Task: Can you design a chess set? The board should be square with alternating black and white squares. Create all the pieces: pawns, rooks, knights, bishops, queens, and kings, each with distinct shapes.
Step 4561:
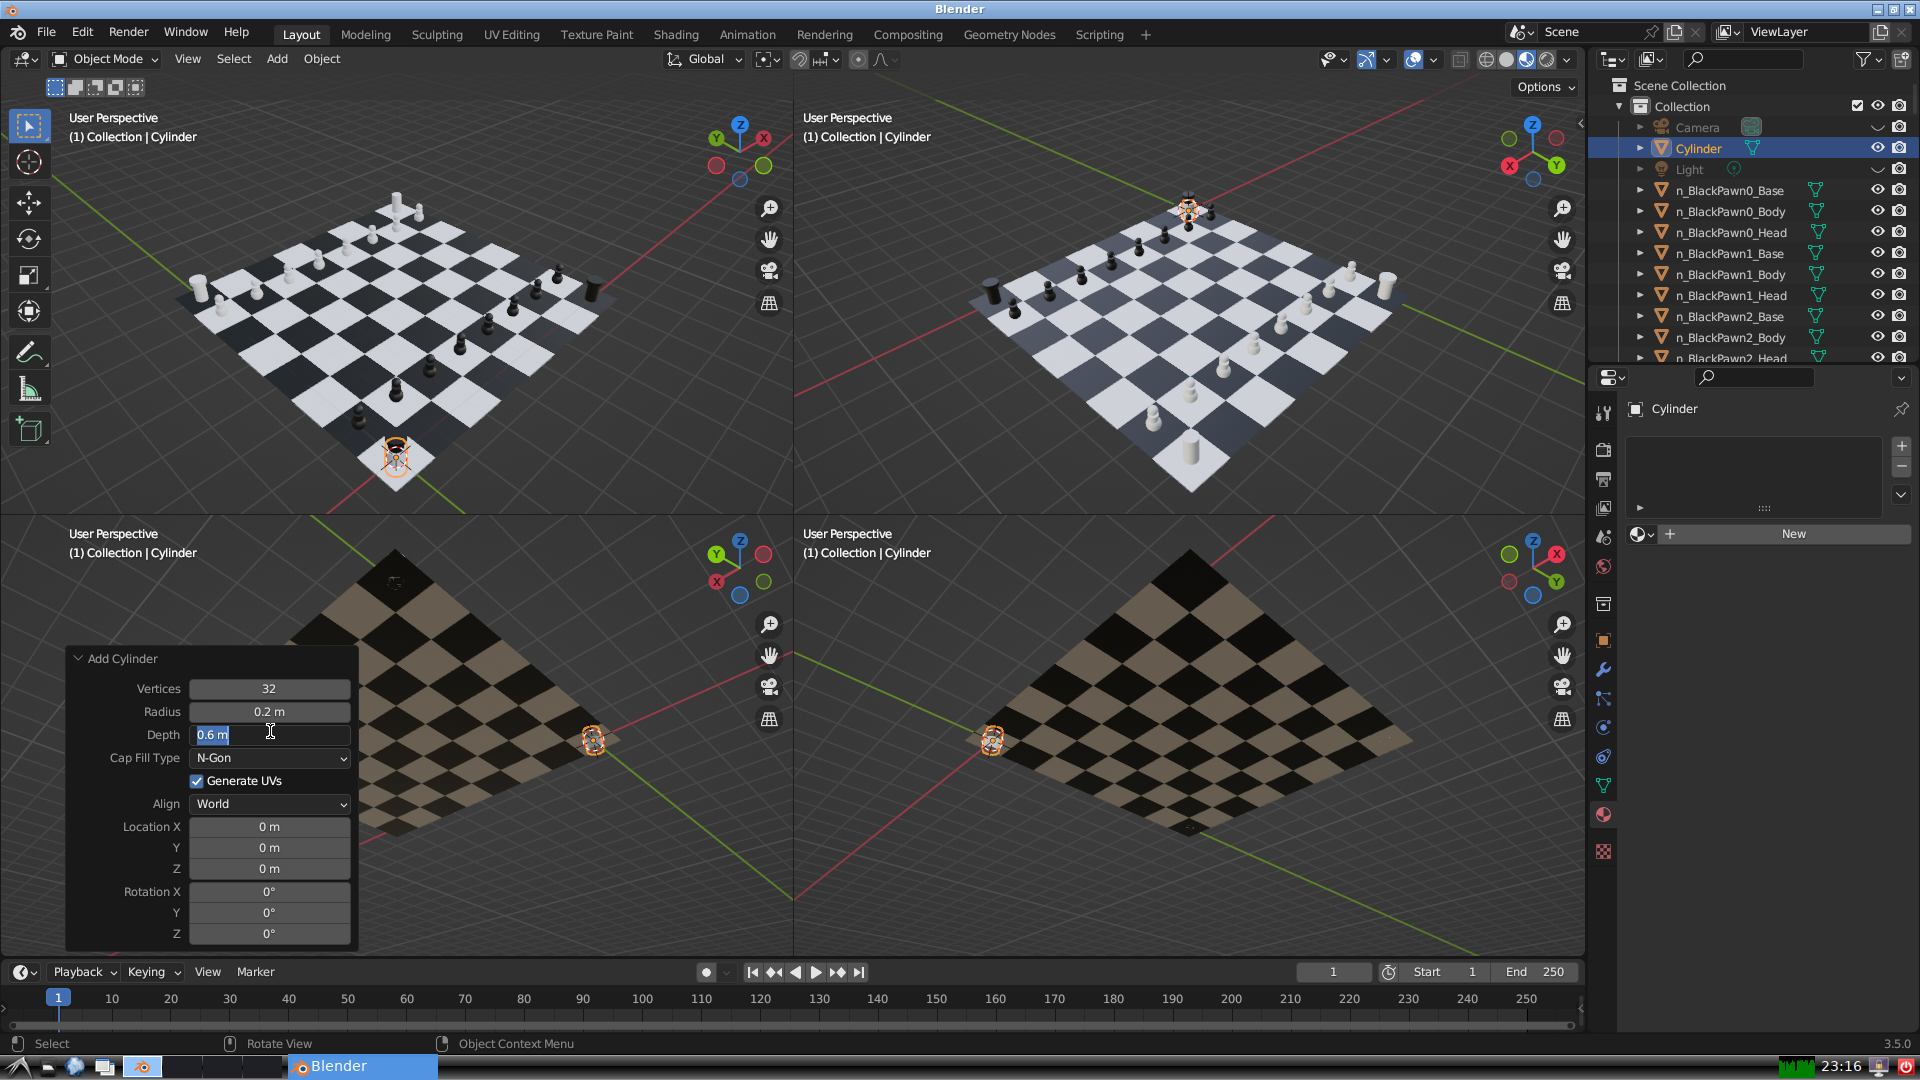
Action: input_text: 0.1